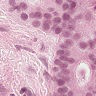
Metastatic tissue present: yes